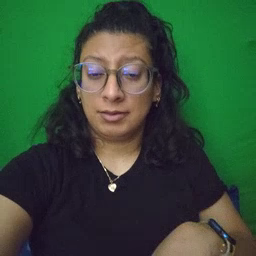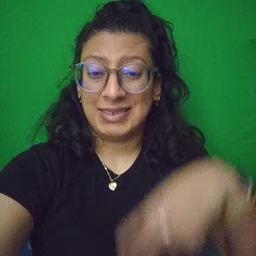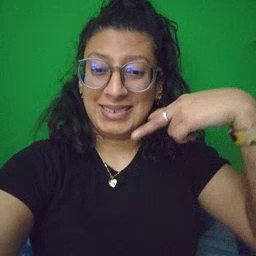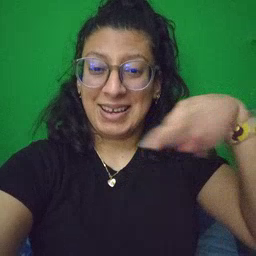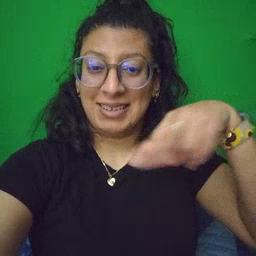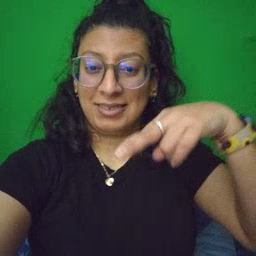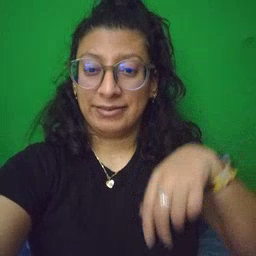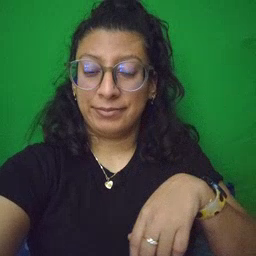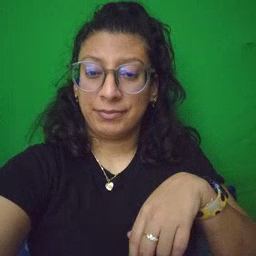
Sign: dance